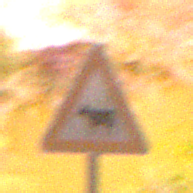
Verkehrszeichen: ViehtriebRechts
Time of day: Night
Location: Outdoor (Nature)
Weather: Clear
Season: NotSpecified
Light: Natural